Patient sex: M
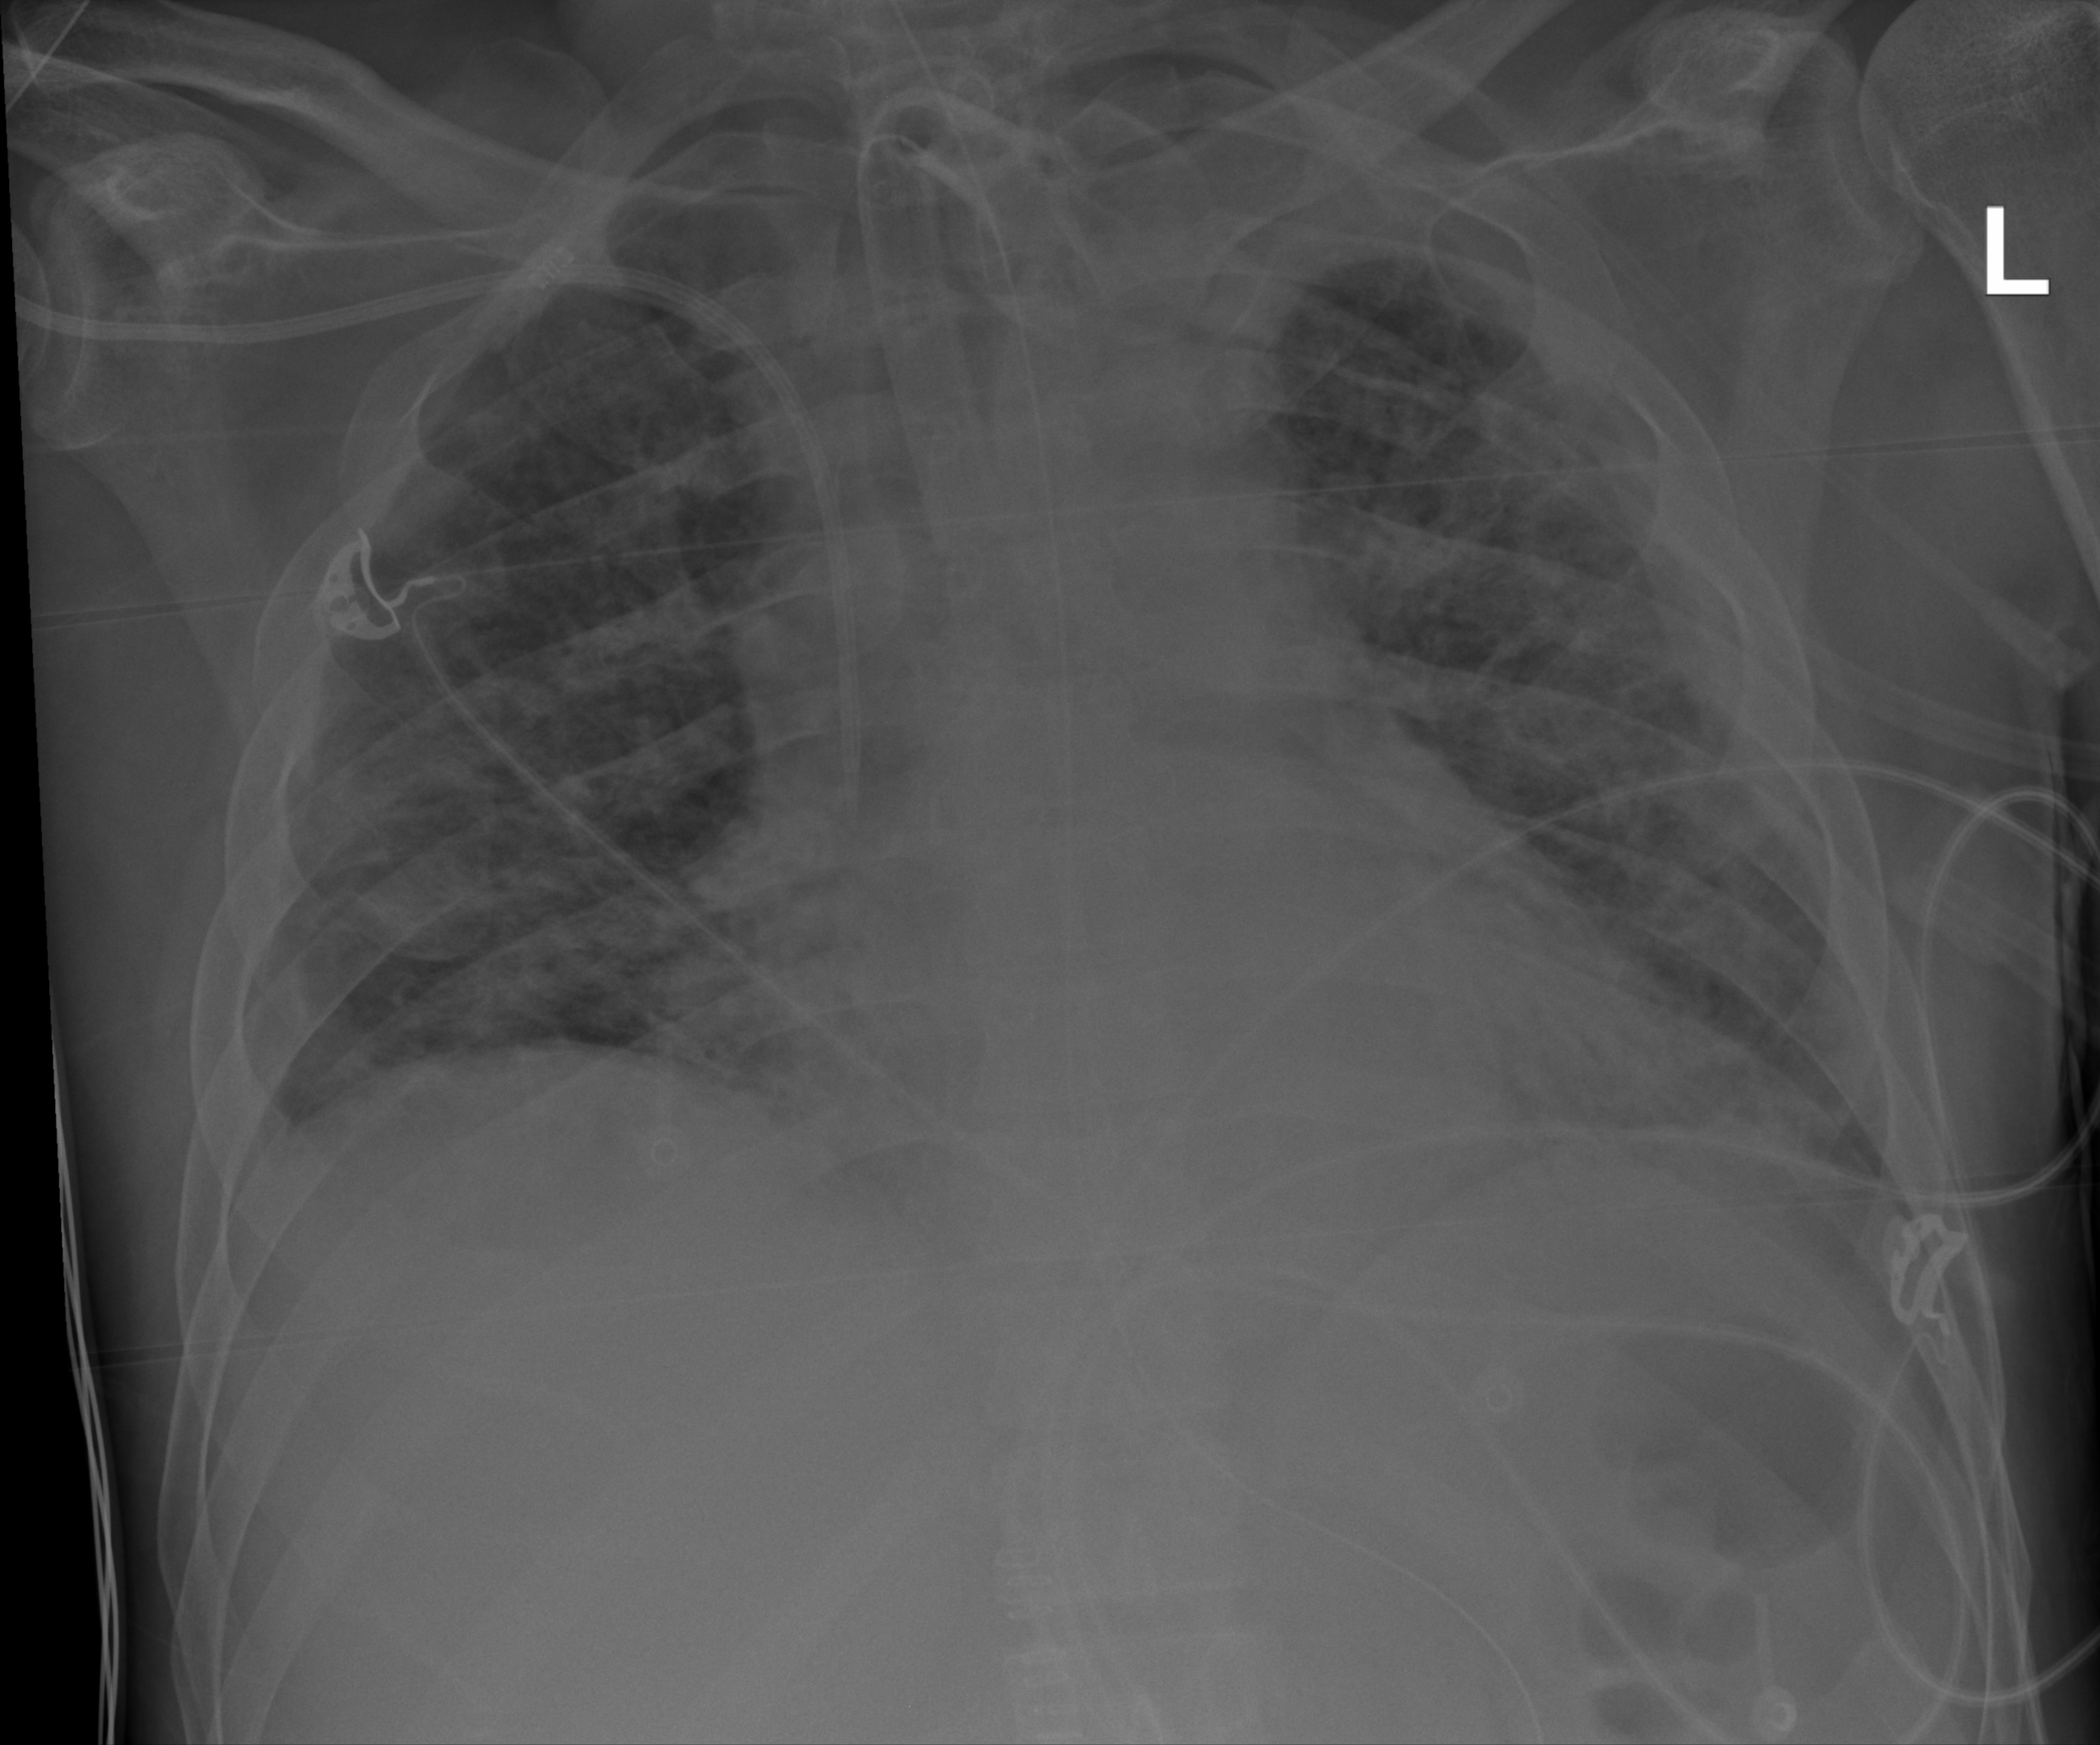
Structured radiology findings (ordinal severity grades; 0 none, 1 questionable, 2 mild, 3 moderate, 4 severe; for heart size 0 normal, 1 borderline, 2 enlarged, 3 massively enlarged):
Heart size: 1
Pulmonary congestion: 2
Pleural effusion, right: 2
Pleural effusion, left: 2
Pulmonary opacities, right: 3
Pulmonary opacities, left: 3
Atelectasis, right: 3
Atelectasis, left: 3